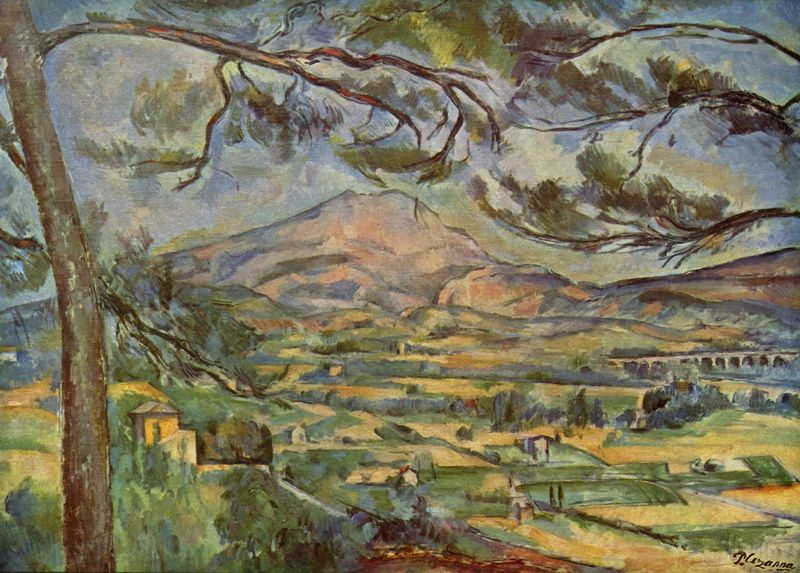
Titel: Mont Sainte-Victoire
Künstler: Paul Cézanne
Standort: London
Institution: Courtauld Institute Gallery
Schlagwörter: baum, berg, blau, blätter, dunkel, felsen, gemälde, gestein, himmel, laub, schatten, wasser, wolken, bäume, cezanne, fluss, gelb, grün, impressionismus, kubismus, landschaft, ocker, äste, bewegung, braun, bunt, fenster, frankreich, grau, hell, hintergrund, licht, pastell, pfeiler, schwarz, straße, vordergrund, weiss, ausblick, blick, dach, gebäude, haus, rose, rot, weg, wiese, wolke, beige, expressionismus, malerei, rahmen, stein, bild, signatur, öl, ast, baumstamm, erde, feld, felder, horizont, horizontlinie, häuser, hügel, natur, stamm, weite, wind, zweige, brücke, büsche, hütte, kirche, rauch, sommertag, sonne, sträucher, wege, wiesen, rosa, tal, schornstein, zypressen, schwung, aussicht, küste, schrift, sommer, umrisse, ansicht, bogen, italien, süden, acker, getreide, warm, berge, farben, fels, gebirge, gipfel, hang, dorf, formen, lila, hügellandschaft, südfrankreich, bogenbrücke, quai, ölgemälde, impressionistisch, schmal, dünn, umriss, äcker, straßen, bögen, provence, weiden, kegel, zweig, zypresse, paul, form, leinwand, fichte, nadelbaum, flecken, kontraste, villa, gedeckt, sicht, kiefer, hügelig, paul cezanne, picasso, blattwerk, eisenbahn, gehöft, siedlung, landwirtschaft, nadeln, fernblick, gärten, pinien, aquaedukt, viadukt, pinie, mont ventoux, landarbeit, geometrie, matisse, montagne, aquadukt, postimpressionismus, impressionist, tonsur, mont saint michel, tache, lärche, mont, föhre, flüchtig, gerbirge, akazie, arkadenbrücke, vordergrun, farbspiel, bergr, estaque, sainte victoire, victoire, gehöfte, mont st michel, montagne sainte victoire, ventoux, gerge, getreidefels, l'staque, mt. saint victoire, sant victoire, touch, ´menschenleer, häzser, la montagne sainte-victoire